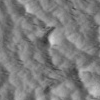
Atmospheric dust classification: not_dusty